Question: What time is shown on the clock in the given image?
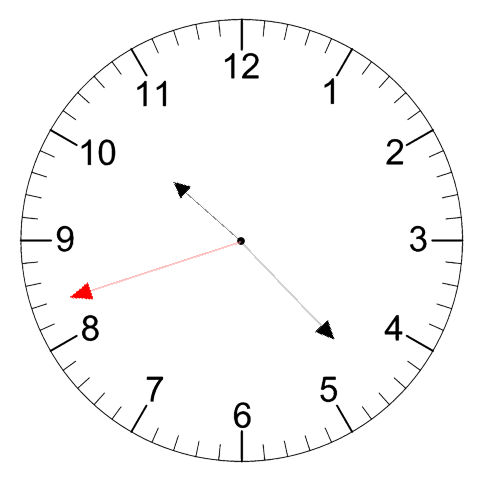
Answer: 10:22:42